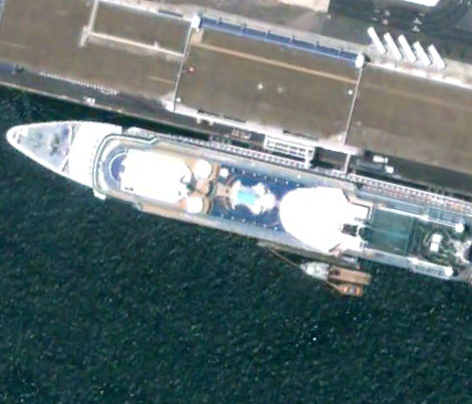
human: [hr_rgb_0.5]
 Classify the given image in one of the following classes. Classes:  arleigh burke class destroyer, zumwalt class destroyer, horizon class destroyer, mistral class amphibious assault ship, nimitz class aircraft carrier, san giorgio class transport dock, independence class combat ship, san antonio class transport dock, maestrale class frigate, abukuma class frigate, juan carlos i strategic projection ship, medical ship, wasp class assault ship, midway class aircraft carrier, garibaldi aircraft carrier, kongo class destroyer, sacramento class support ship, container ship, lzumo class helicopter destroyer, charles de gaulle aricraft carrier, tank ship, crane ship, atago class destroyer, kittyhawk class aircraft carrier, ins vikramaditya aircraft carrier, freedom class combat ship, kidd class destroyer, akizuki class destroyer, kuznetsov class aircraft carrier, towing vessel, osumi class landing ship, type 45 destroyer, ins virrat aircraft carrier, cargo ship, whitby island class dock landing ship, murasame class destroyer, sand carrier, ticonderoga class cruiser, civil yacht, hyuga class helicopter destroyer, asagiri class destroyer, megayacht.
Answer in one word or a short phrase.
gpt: Megayacht